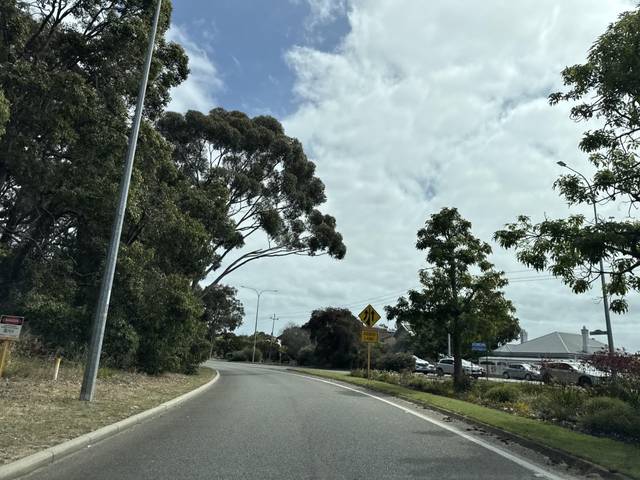
Region: Australia
Coordinates: -31.951, 115.834